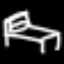
Label: bed